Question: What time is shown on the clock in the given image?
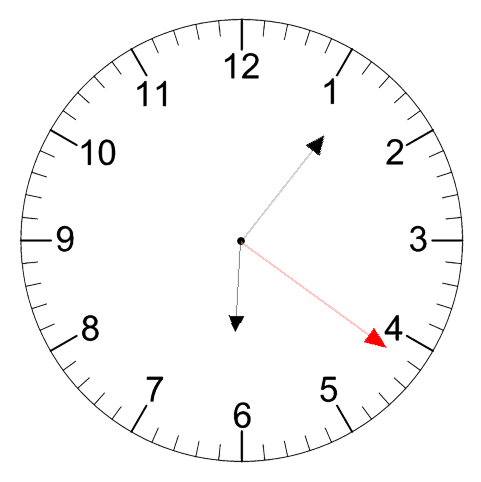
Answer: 06:06:21